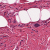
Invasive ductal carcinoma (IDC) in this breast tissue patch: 0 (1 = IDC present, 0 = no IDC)